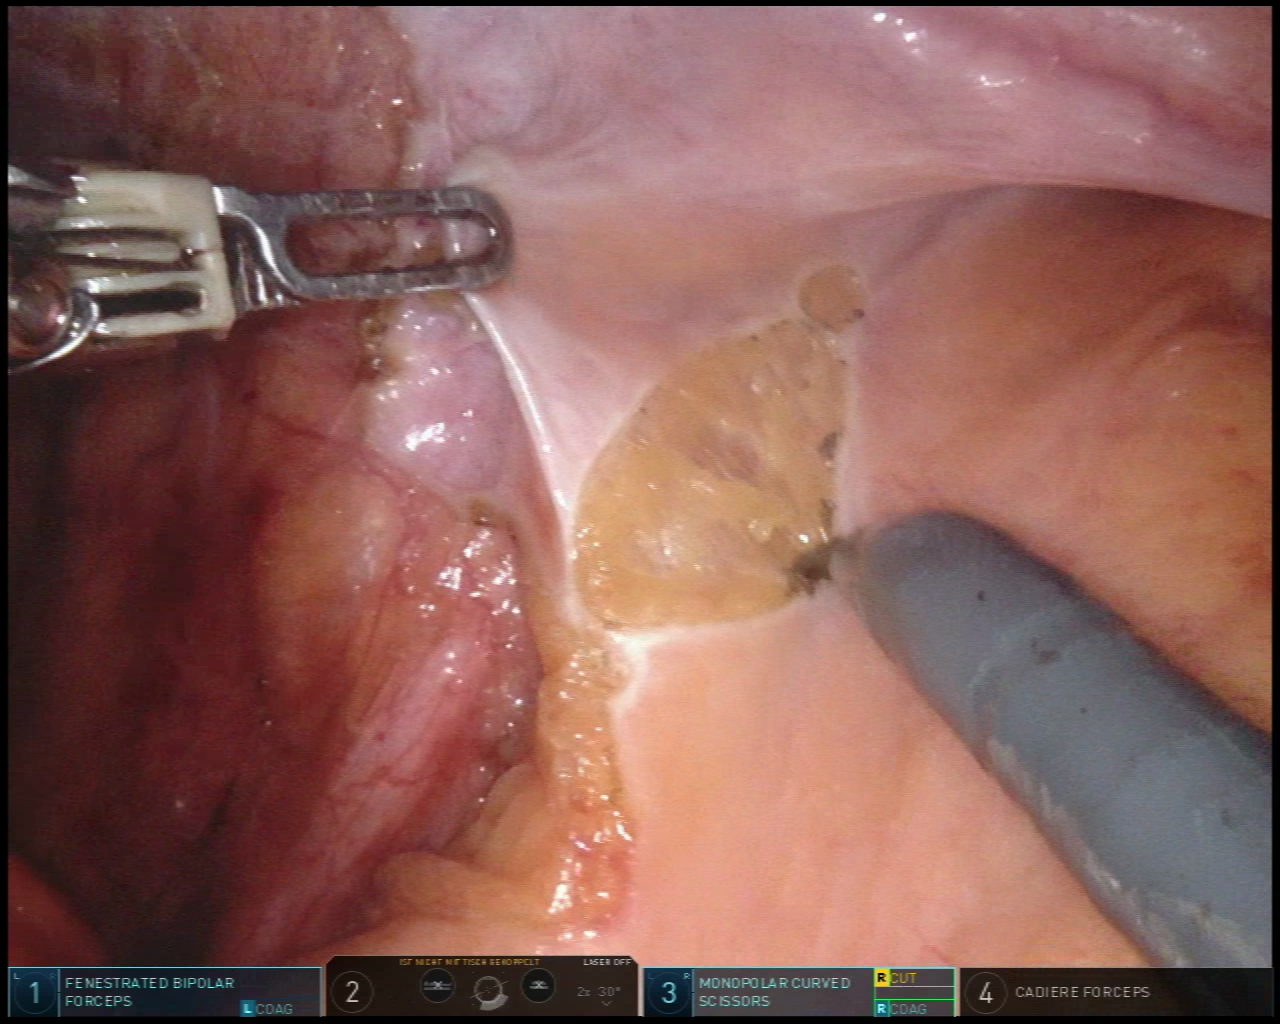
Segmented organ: ureter
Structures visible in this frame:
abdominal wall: yes
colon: no
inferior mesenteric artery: no
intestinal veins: no
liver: no
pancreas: no
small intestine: no
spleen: no
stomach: no
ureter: yes
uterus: no
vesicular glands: no